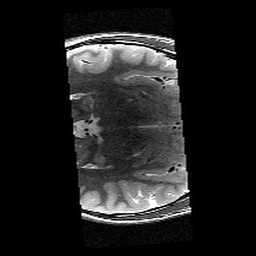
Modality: T2w
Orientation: axial
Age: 13
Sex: female
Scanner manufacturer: siemens
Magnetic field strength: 3 T
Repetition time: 9.23 s
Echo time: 0.067 s